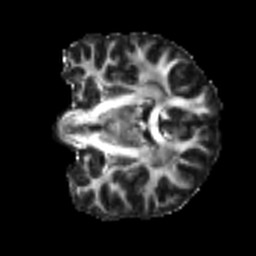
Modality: FA
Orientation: coronal
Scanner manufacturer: siemens
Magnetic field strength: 3 T
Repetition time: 4 s
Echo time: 0.0594 s